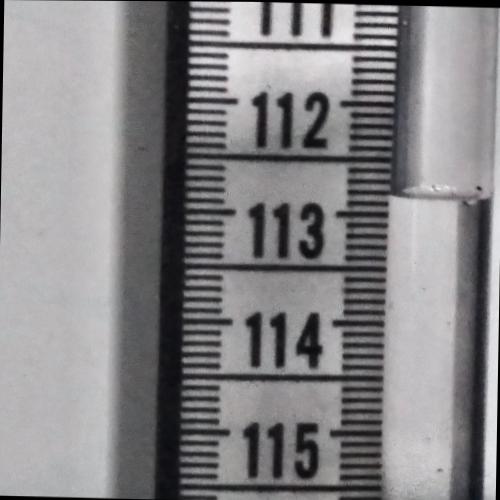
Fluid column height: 112.8 cm